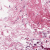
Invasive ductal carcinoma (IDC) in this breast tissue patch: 0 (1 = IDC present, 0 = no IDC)